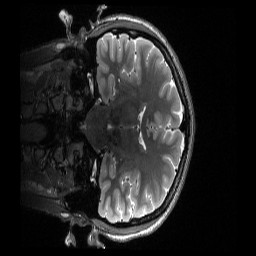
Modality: T2w
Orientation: coronal
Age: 22
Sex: female
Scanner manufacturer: siemens
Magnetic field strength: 3 T
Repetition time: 3.2 s
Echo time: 0.563 s